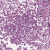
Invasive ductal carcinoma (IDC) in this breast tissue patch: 1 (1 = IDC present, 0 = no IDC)